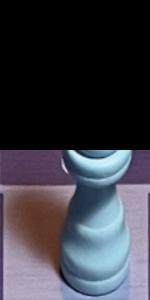
Label: Queen_White